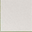
Piece: xx